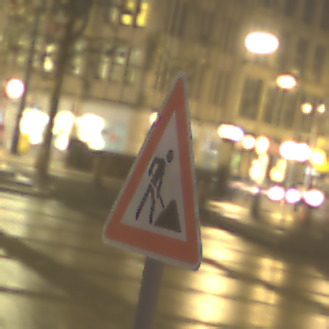
Verkehrszeichen: Arbeitsstelle
Umgebung: Outdoor, Urban
Tageszeit: Night
Wetter: Overcast
Licht: Artificial
Jahreszeit: NotSpecified
Kontrast: MediumContrast